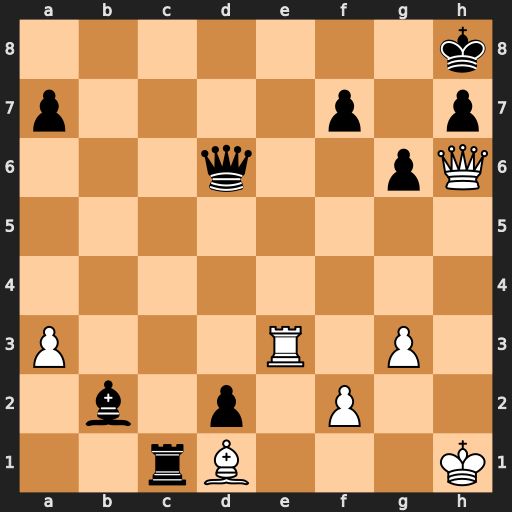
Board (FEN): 7k/p4p1p/3q2pQ/8/8/P3R1P1/1b1p1P2/2rB3K
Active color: w
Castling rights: -
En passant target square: -
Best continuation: Re8+ Qf8 Rxf8#